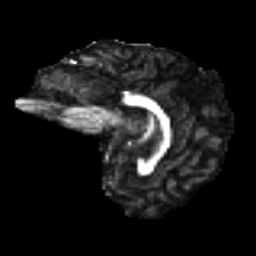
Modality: FA
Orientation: sagittal
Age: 43
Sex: female
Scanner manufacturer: ge
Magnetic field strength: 3 T
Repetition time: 7.8 s
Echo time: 0.0606 s